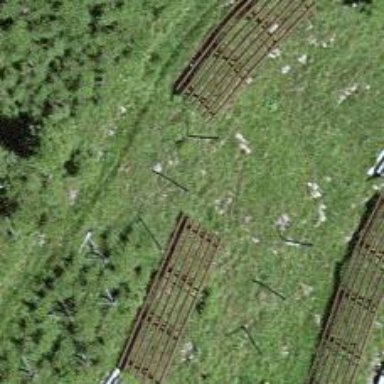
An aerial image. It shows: Snow fence that is man-made.